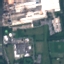
Land use / land cover: Industrial